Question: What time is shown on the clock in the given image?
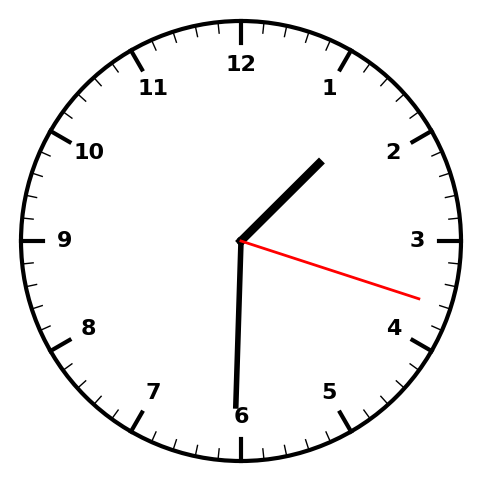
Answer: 01:30:18